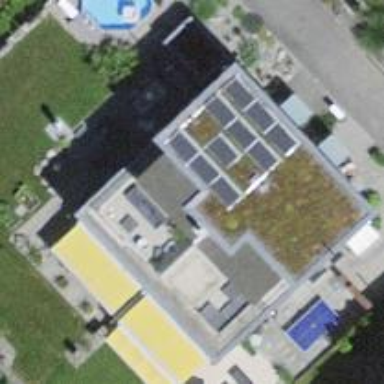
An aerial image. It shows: Residential building with flat roof.